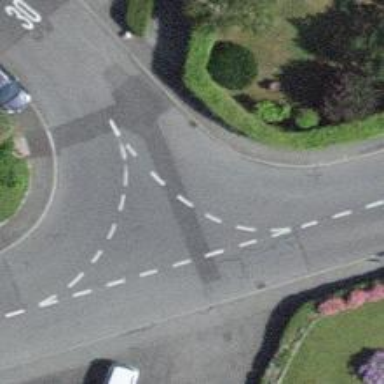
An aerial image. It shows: Kerb serving as barrier.